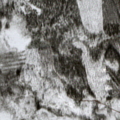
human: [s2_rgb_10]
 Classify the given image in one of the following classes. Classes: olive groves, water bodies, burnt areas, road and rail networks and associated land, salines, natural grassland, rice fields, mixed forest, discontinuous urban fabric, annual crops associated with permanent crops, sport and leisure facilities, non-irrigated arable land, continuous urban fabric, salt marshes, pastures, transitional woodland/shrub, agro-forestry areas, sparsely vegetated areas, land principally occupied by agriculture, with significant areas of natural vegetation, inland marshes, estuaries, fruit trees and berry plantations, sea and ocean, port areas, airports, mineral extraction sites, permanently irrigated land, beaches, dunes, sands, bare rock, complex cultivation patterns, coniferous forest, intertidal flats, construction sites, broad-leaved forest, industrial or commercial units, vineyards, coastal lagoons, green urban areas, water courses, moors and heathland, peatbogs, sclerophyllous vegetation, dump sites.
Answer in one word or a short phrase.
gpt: coniferous forest, transitional woodland/shrub, peatbogs